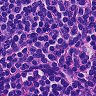
Metastatic tissue present: no